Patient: sex M, age 58
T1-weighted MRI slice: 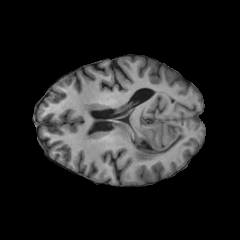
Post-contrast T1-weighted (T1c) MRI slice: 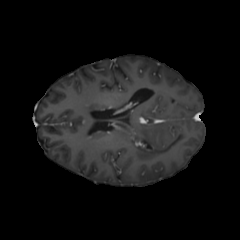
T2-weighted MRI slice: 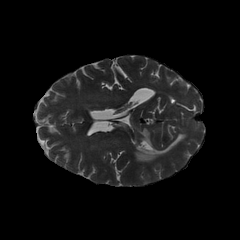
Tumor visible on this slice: yes
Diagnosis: Glioblastoma, IDH-wildtype
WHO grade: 4